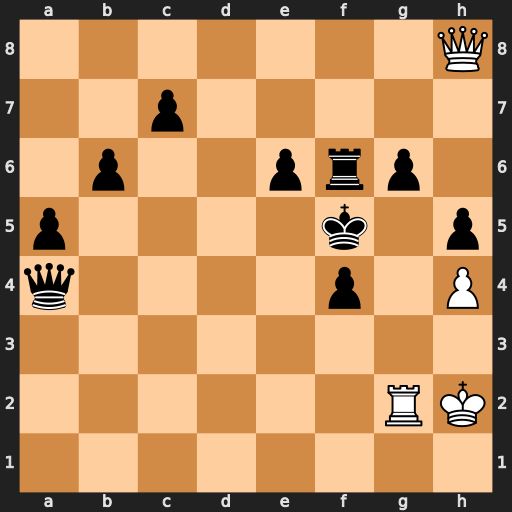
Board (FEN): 7Q/2p5/1p2prp1/p4k1p/q4p1P/8/6RK/8
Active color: w
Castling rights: -
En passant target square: -
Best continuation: Rg5+ Ke4 Qxf6